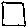
Label: square